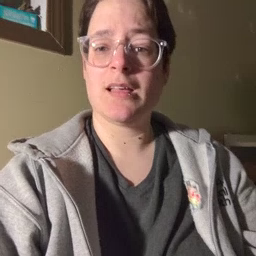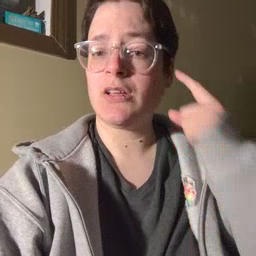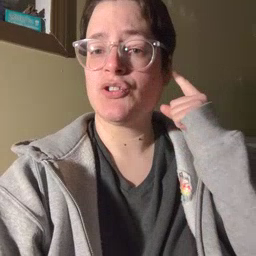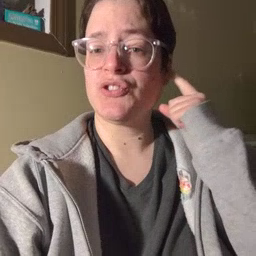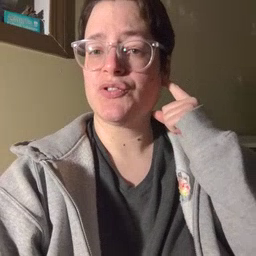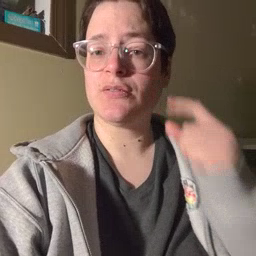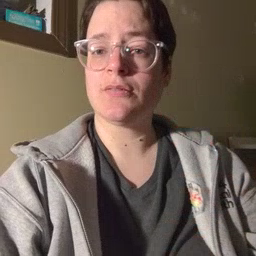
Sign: hear